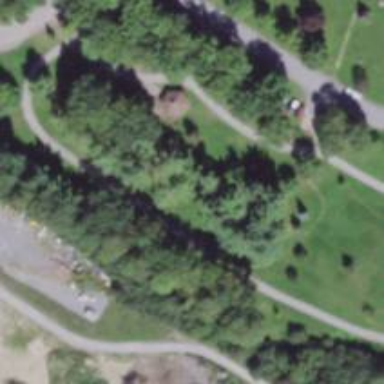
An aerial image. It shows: Path.